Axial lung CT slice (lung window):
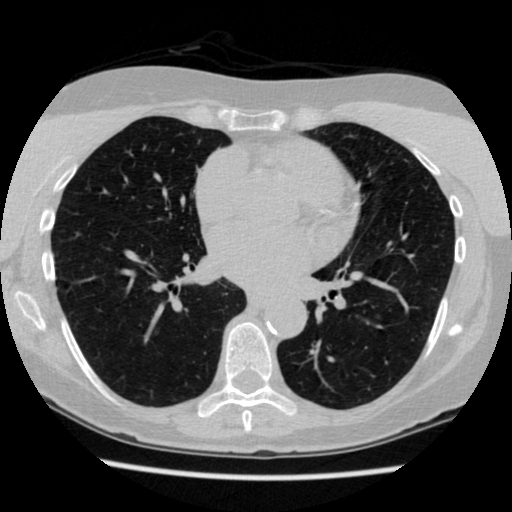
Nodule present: no